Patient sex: F
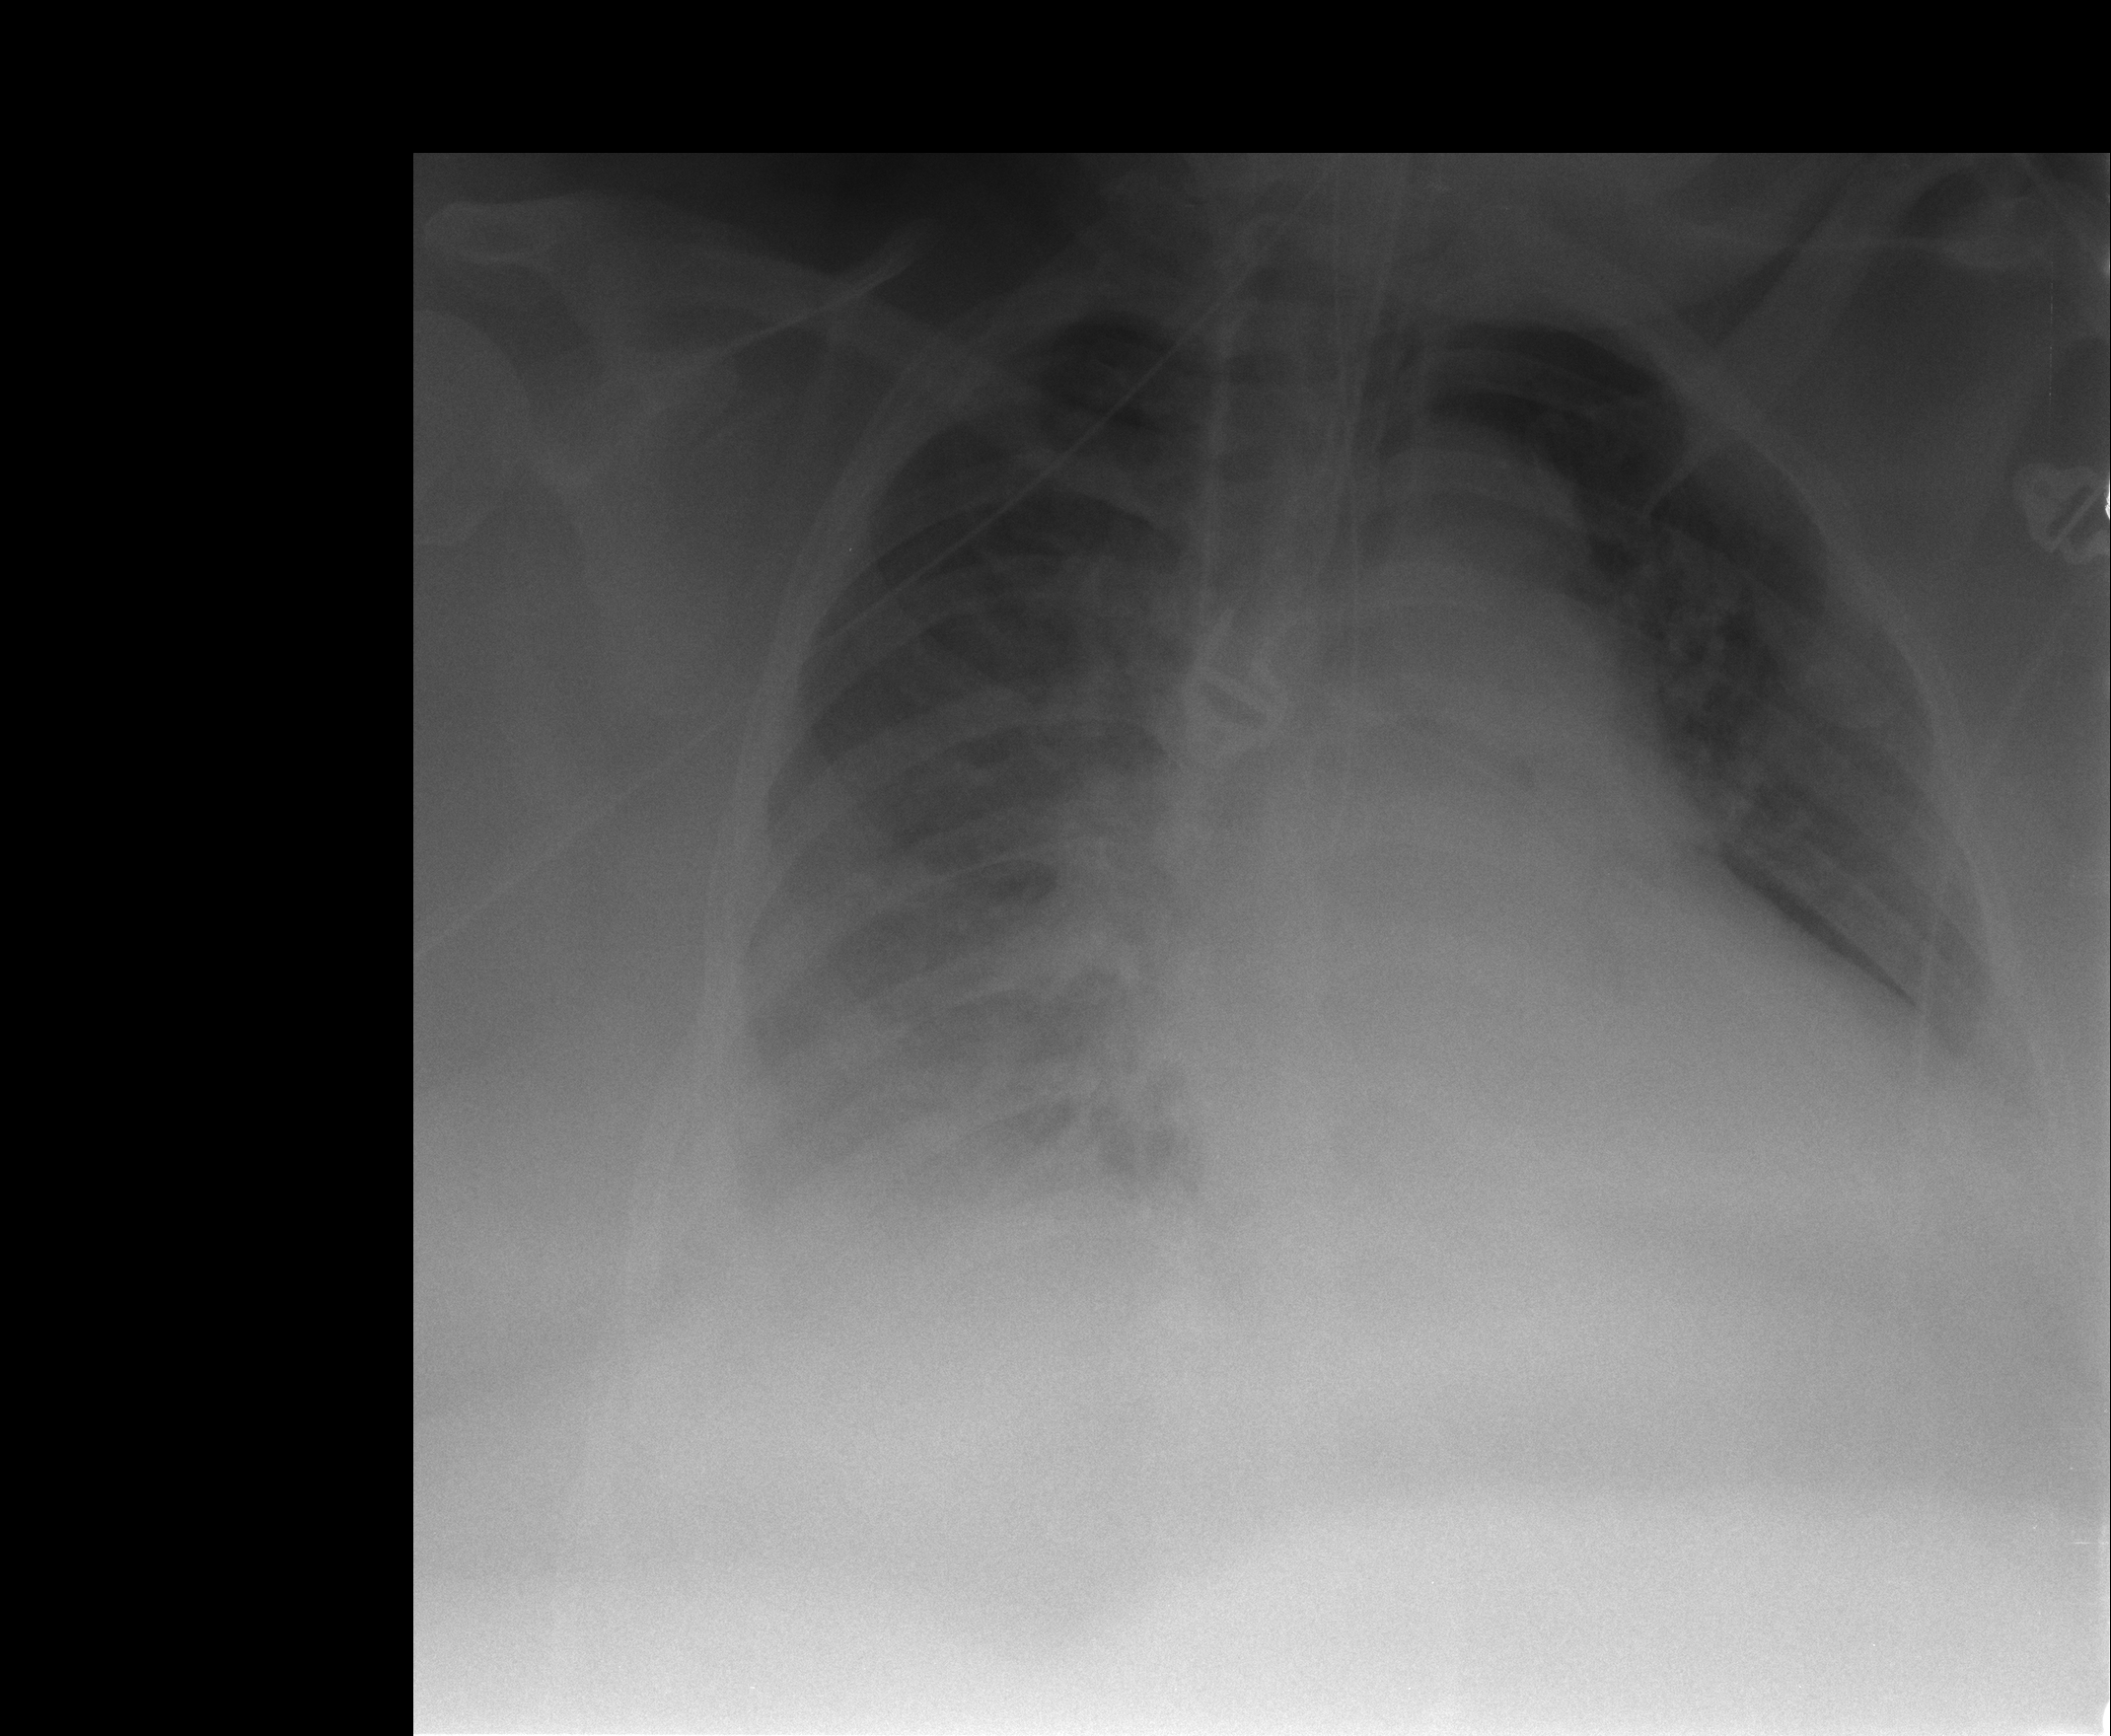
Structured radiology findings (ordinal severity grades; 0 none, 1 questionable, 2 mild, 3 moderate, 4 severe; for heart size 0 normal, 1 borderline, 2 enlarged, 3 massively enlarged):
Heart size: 2
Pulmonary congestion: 2
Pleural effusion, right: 2
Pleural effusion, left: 1
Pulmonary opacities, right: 1
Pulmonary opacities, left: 0
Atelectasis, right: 2
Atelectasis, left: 2